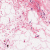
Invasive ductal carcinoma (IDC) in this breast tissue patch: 0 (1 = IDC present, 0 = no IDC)